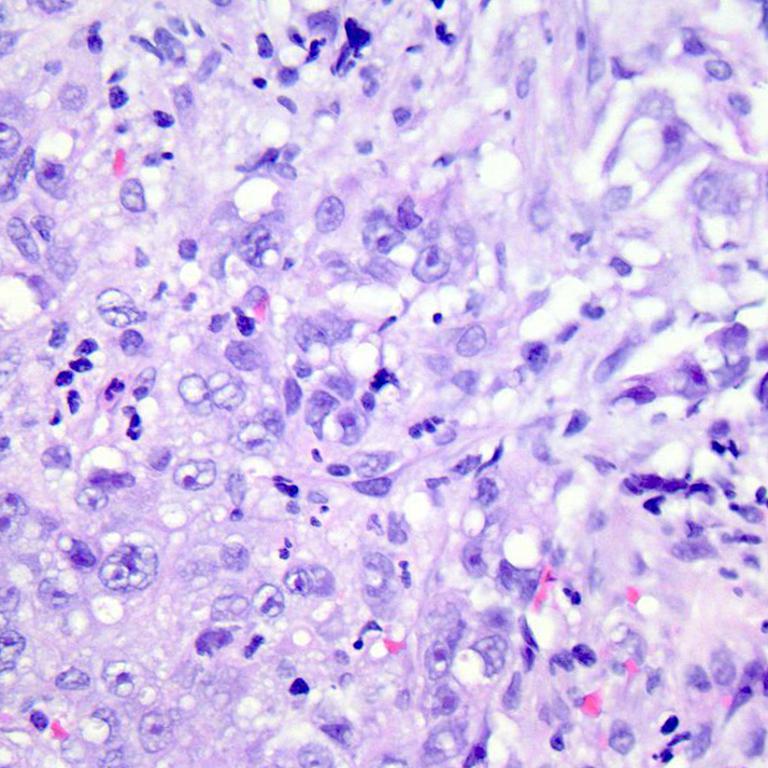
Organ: colon
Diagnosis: adenocarcinomas